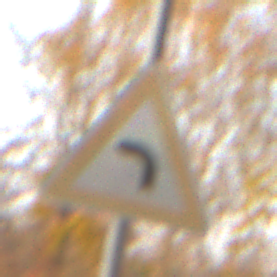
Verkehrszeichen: KurveLinks
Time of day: SunriseSunset
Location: Roofed (Suburban)
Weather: Clear
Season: NotSpecified
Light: Natural